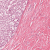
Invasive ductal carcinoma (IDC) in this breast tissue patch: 0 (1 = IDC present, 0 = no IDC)